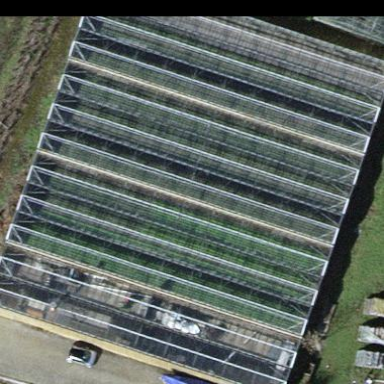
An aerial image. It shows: Greenhouse.